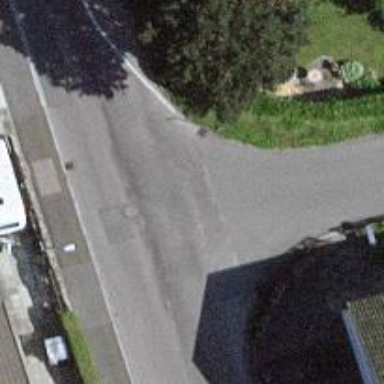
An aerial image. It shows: Bus stop with designated stop position for public transport.